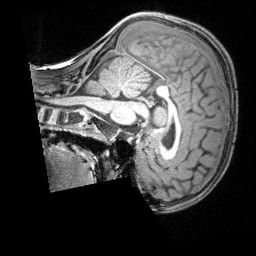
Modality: T1w
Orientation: sagittal
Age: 8
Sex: male
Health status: ill
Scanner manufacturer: siemens
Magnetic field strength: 3 T
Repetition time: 1.6 s
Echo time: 0.00179 s